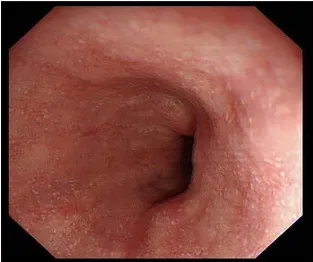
Representative images of upper endoscopy indicating scattered flat hyperemia and erosion of the gastric antrum and duodenum. Esophagus.
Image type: endoscopy (gi_endoscopy)